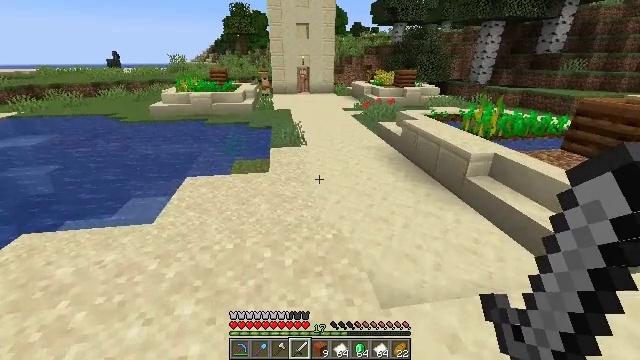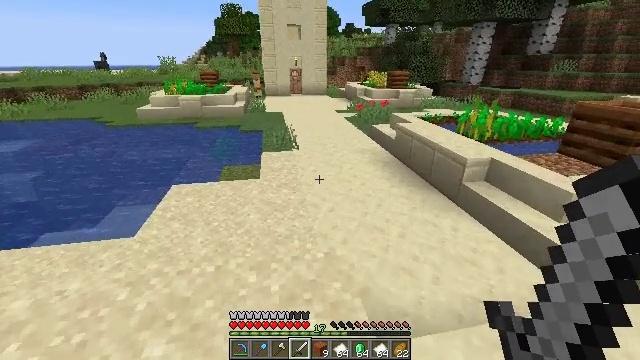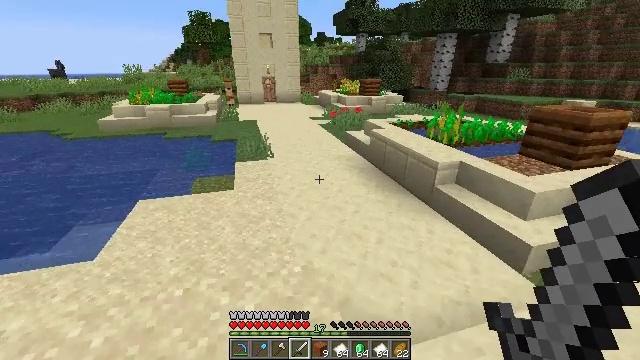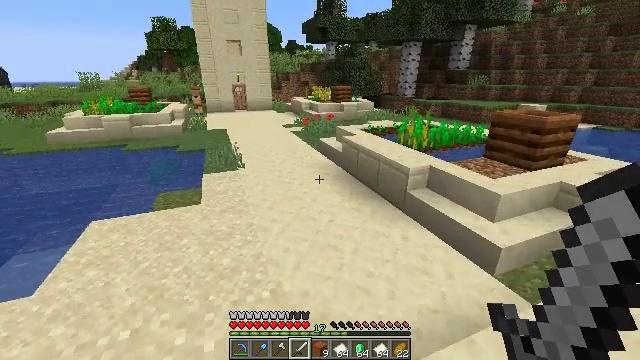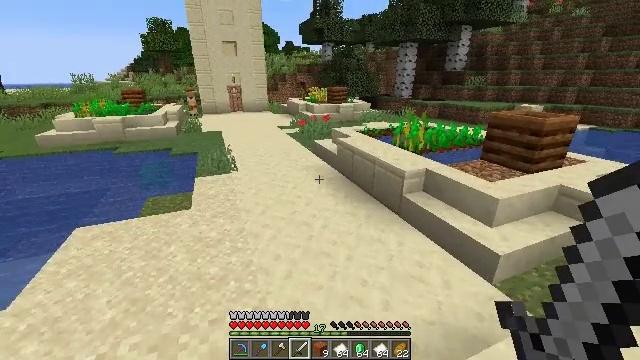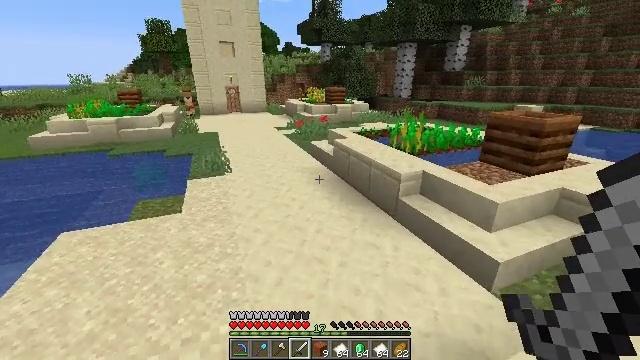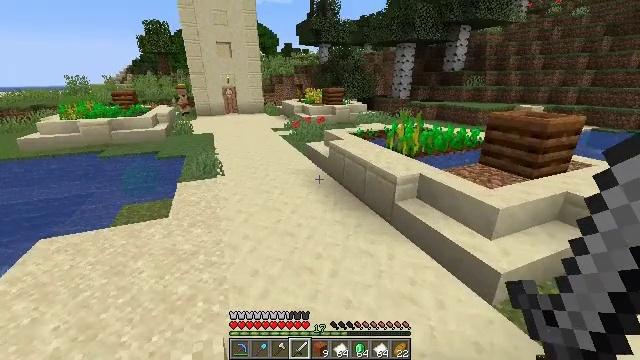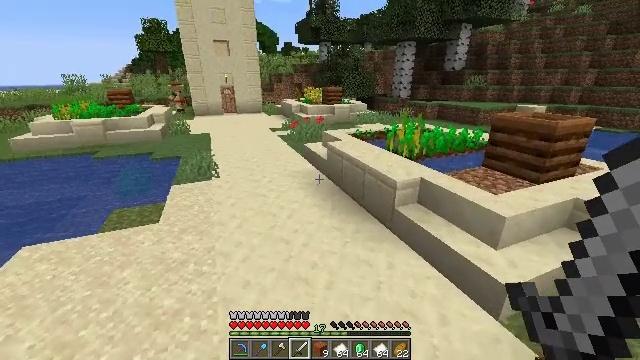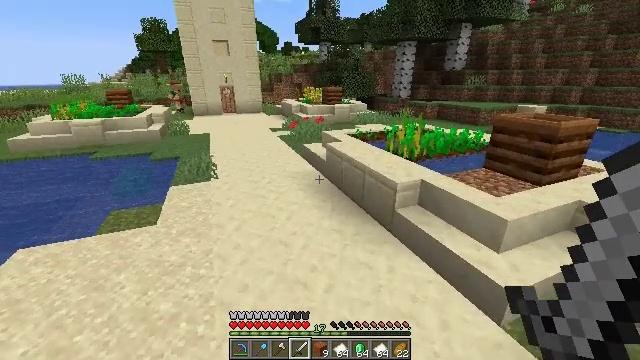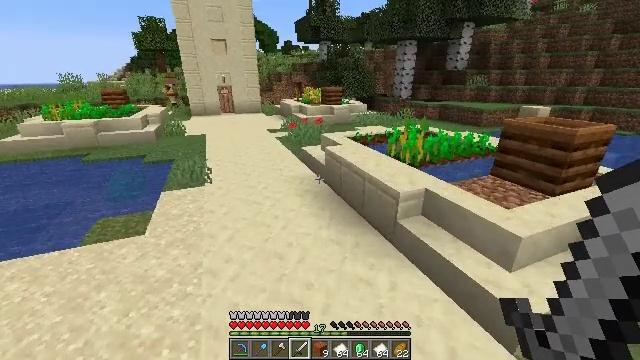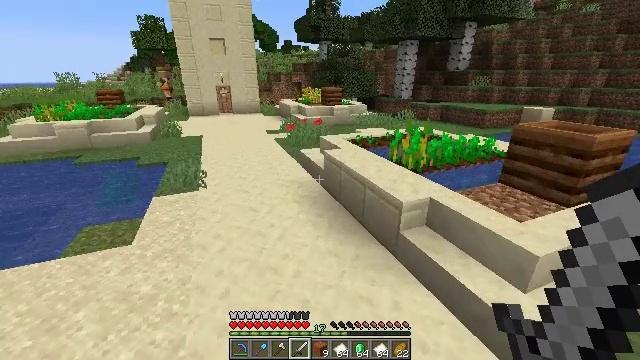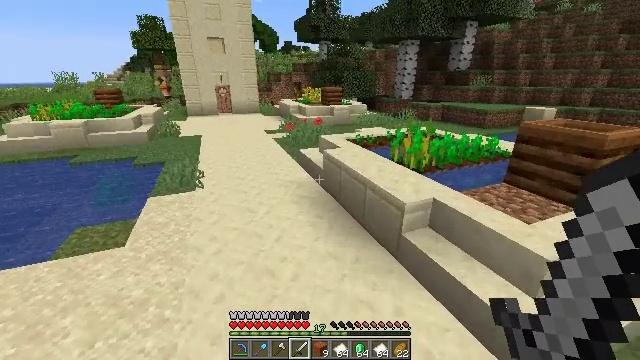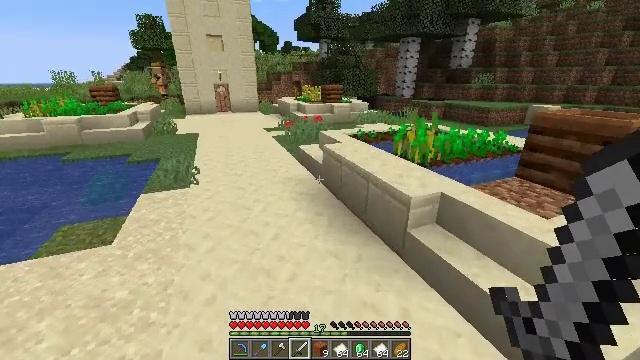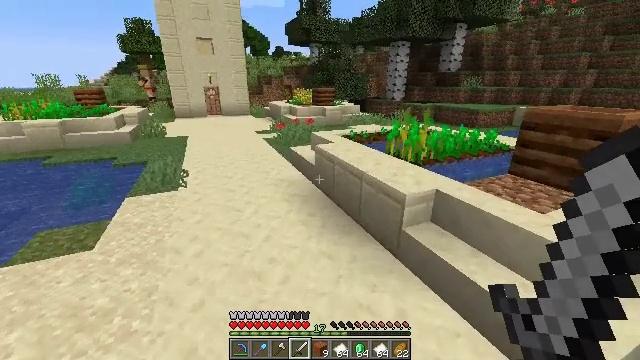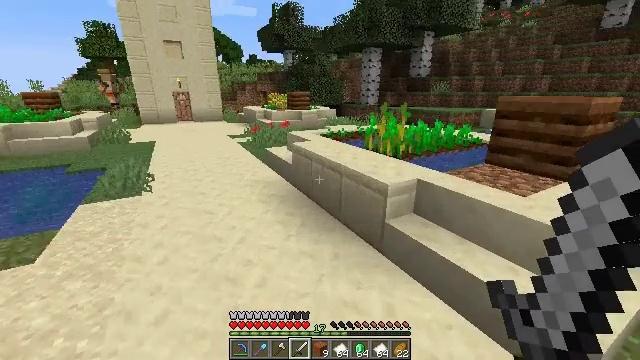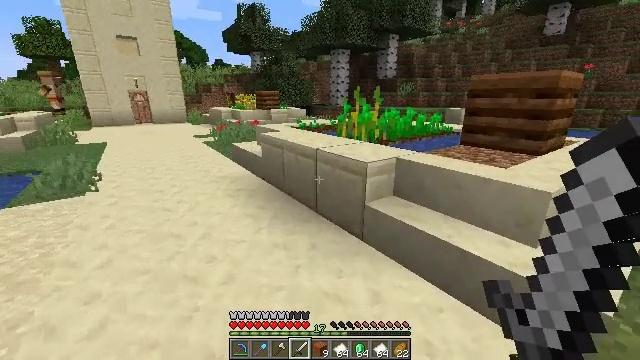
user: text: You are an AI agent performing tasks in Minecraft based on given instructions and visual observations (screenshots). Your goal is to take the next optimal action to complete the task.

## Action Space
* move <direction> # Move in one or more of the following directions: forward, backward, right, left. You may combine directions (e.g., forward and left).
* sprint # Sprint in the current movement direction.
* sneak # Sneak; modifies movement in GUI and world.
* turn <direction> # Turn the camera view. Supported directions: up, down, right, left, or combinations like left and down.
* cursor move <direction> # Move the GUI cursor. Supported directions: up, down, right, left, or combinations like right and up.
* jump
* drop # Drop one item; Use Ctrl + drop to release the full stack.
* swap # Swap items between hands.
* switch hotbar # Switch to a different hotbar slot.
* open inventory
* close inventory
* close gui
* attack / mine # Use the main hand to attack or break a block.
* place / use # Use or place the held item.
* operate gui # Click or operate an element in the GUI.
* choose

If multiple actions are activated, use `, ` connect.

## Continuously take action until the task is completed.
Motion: motion action
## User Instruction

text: Destroy the wheat to collect it.
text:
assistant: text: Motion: move forward and move right, turn right
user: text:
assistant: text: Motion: move forward and move right, turn right and up
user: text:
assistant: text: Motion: move forward and move right, turn right and up
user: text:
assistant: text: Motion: move forward and move right
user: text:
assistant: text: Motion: move forward and move right
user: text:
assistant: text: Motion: move forward
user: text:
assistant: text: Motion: move forward
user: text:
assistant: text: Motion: move forward
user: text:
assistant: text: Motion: move forward
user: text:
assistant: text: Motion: move forward
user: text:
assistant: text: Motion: move forward
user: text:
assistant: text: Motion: move forward
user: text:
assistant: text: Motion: move forward, turn right
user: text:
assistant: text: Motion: move forward, turn right and up
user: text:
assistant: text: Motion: move forward, turn right and up
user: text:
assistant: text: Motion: move forward, turn right
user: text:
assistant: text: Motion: move forward, turn right
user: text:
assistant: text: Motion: move forward and move right
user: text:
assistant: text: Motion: move forward and move right
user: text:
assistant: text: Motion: move forward and move right
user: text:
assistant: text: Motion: move forward and move right
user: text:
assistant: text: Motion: move forward and move right, turn left and down
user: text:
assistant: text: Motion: move forward and move right, turn left
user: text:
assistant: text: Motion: move forward and move right, turn left
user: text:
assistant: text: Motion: move forward and move right, turn left and down
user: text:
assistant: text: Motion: move forward, turn left and down
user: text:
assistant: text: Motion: move forward, turn left
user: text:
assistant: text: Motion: move forward
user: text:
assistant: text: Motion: move forward
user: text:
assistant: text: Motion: move forward, turn down